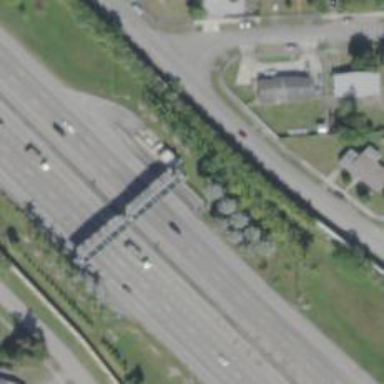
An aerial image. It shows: Toll gantry on the road.